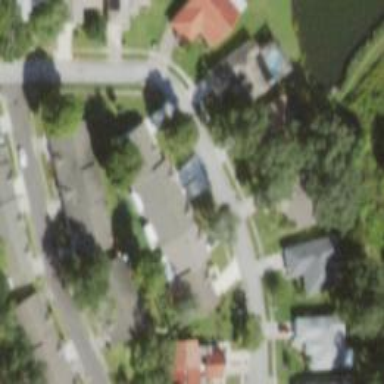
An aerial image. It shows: Residential road.